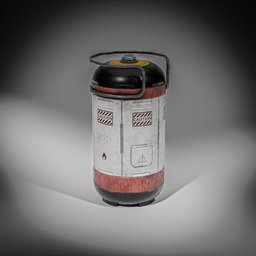
Label: tools